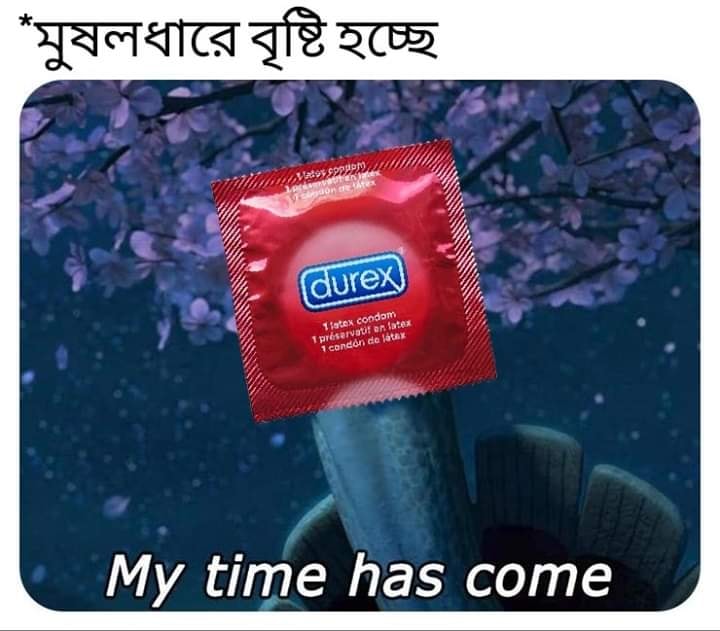
Caption: *মুষল্ধারে বৃষ্টি হচ্ছে  My time has come
Label: non-hate